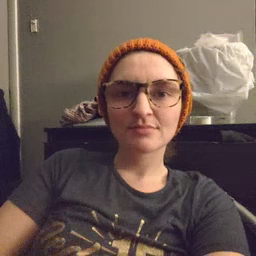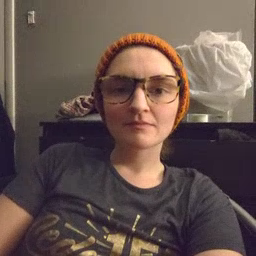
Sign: fall